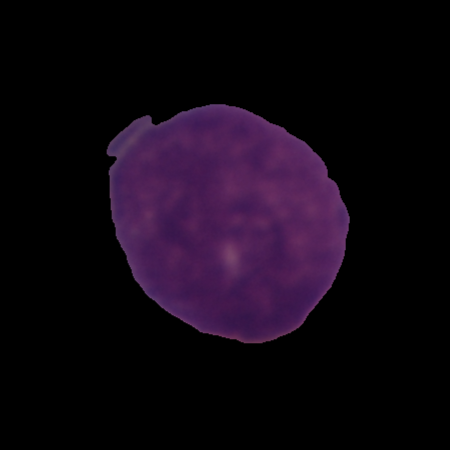
Label: cancer